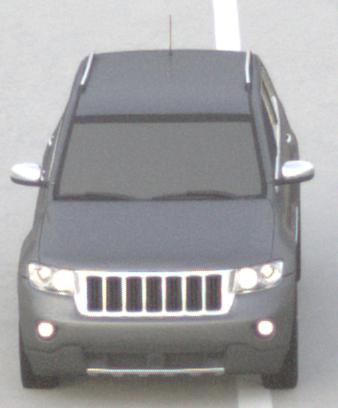
Make: Jeep
Model: Grand Cherokee
Detailed model: WK2
Model produced from: 2010
Model produced until: 2021
Doors: 5
Color: gray
Road condition: dry road
Daytime: sunrise or sunset
Contrast: low contrast